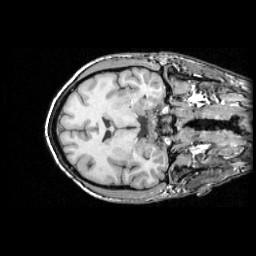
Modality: T1w
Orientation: axial
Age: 40